Question: While writing an API, I have come across a very thorny error: when I try to do a 'res.send(INSERT JSON)' with a Content-Type header 'application/json' (a default for most AJAX), I get an 'invalid json' error. When I set the content-type to anything else (eg. 'text/plain'), I get the correct response, but in order to use some front-end frameworks, I need to support 'application/json'. Here is the actual error message:
'''
Error: invalid json
at Object.exports.error (/Users/Brad/node_modules/express/node_modules/connect/lib/utils.js:44:13)
at IncomingMessage.module.exports (/Users/Brad/node_modules/express/node_modules/connect/lib/middleware/json.js:68:73)
at IncomingMessage.EventEmitter.emit (events.js:85:17)
at IncomingMessage._emitEnd (http.js:366:10)
at HTTPParser.parserOnMessageComplete [as onMessageComplete] (http.js:149:23)
at Socket.socket.ondata (http.js:1680:22)
at TCP.onread (net.js:410:27)
'''
My server code is below:
'''
app.configure(function () {
app.use(express.bodyParser());
app.use(express.cookieParser('SALT'));
app.use(express.static(__dirname + '/static/'));
app.use(express.session());
});
app.get('/users', function(req, res) {
res.send({'test': 'test'});
});
'''
Here is an picture of my Postman setup--I am using the Postman Chrome extension to test my API:

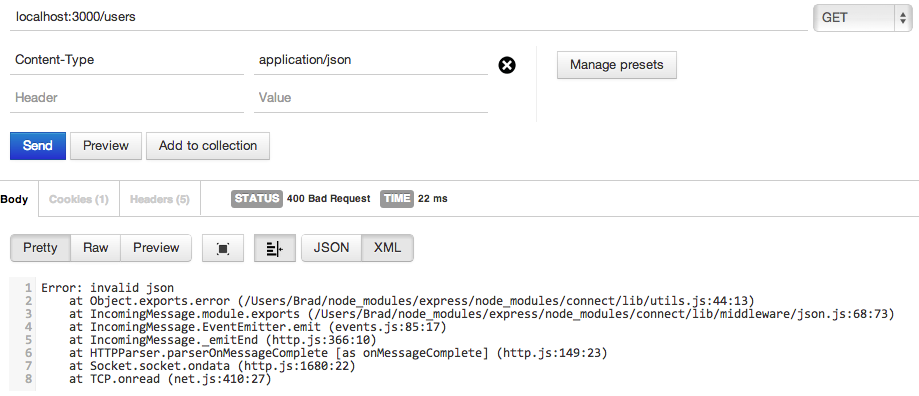
Answer: I believe the problem is that you want to be using Content-Type header in your servers response; not in your request Content-Type header.
When you use the Content-Type header in your request, Express will read the Content-Type and attempt to interpret the provided information as that Content-Type, in this case, as JSON. Because this is a GET request and thus has no body, Express is trying to interpret an empty string as JSON, which is giving you the error.